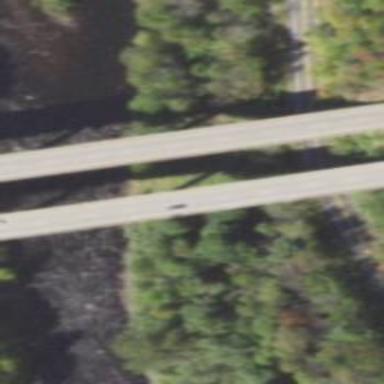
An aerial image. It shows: Beam bridge on motorway.